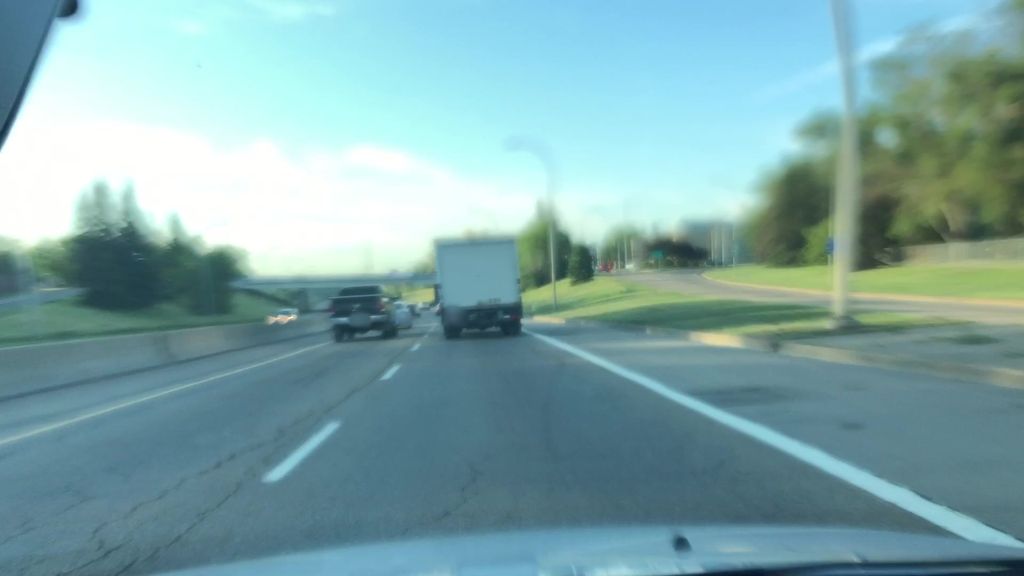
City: edmonton